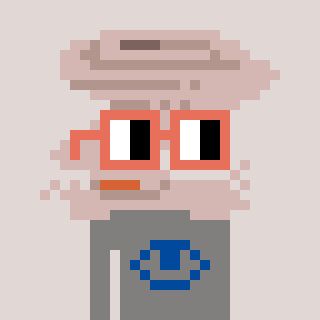
a pixel art character with square orange glasses, a tornado-shaped head and a bluegrey-colored body on a warm background